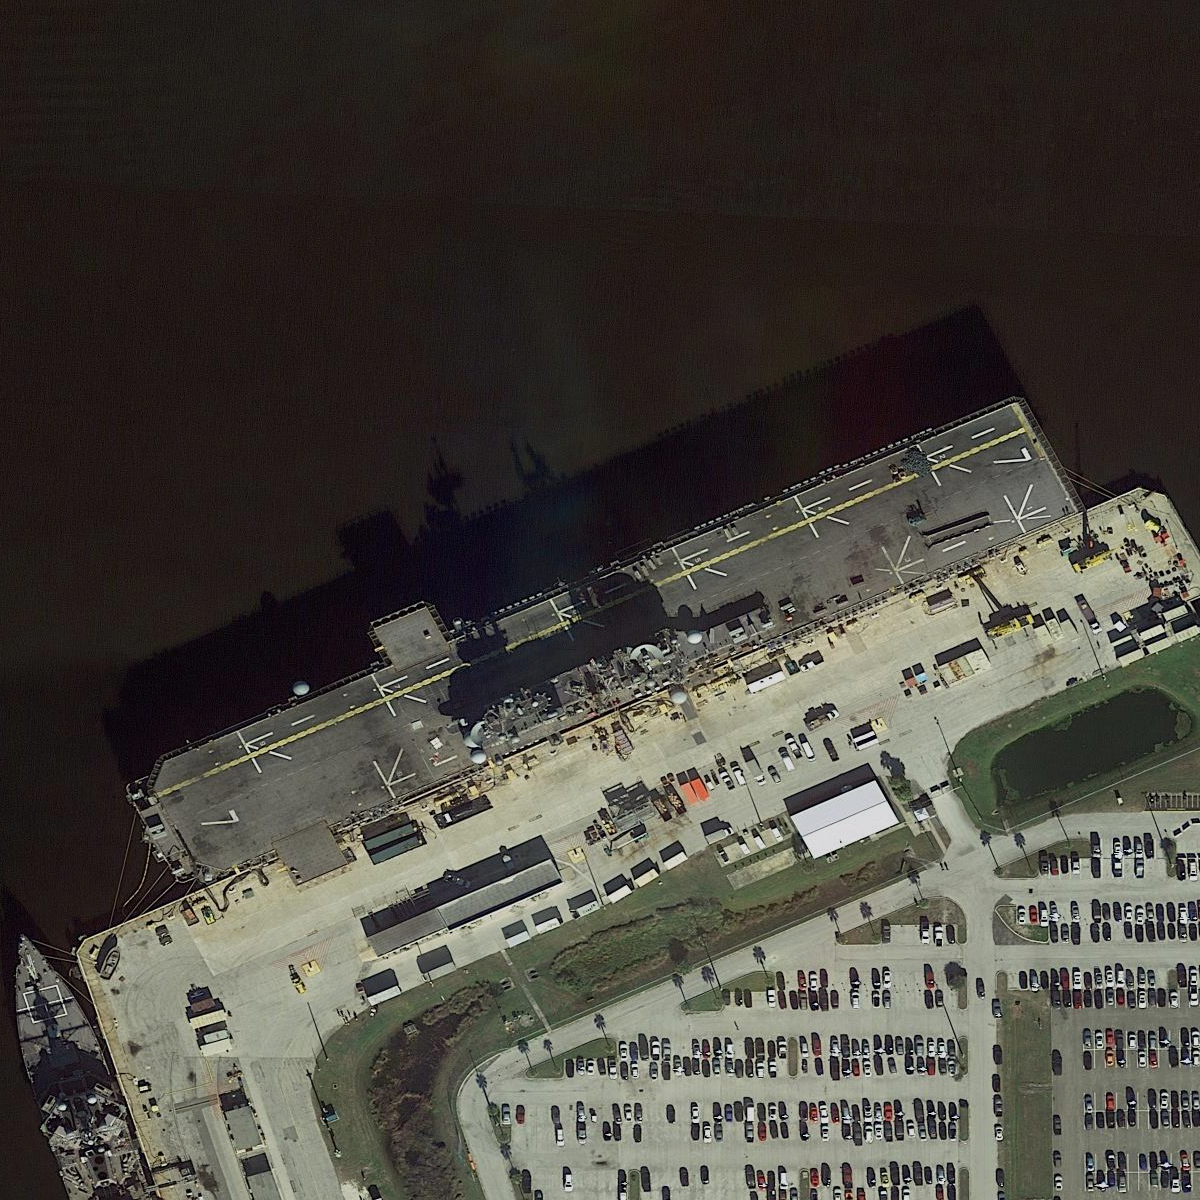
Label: assault